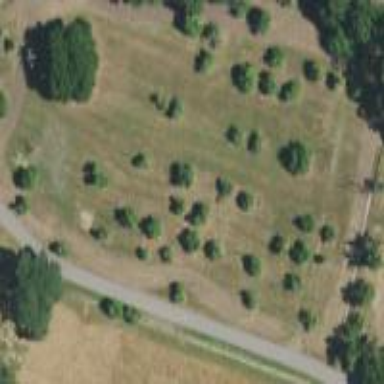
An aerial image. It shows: Orchard.